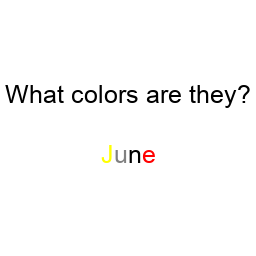
Color: yellow, gray, black, red
Background color: white
Question text color: black